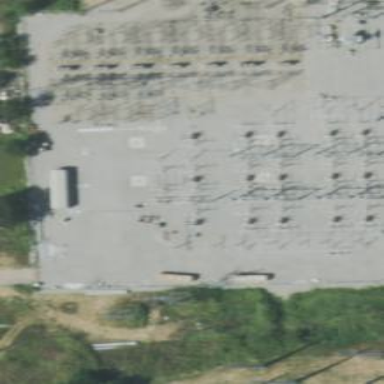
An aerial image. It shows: Substation with chain link fence surrounding it. The substation operates at the transmission level.